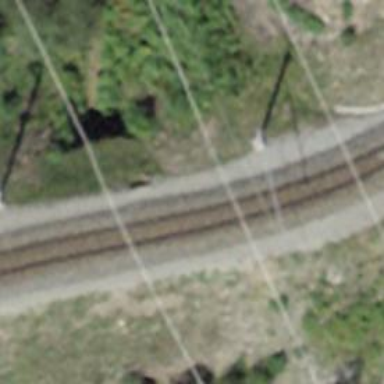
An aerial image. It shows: Narrow-gauge railway track with electrified contact line. The railway has one track.